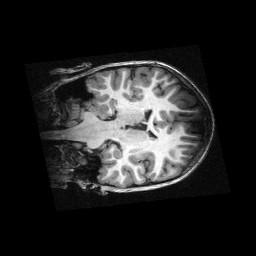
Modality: T1w
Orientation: coronal
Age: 9
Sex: female
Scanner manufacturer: siemens
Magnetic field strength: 3 T
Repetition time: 2.3 s
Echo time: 0.00336 s